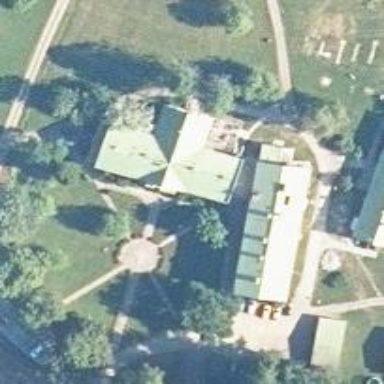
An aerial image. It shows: Hostel for tourism purposes.